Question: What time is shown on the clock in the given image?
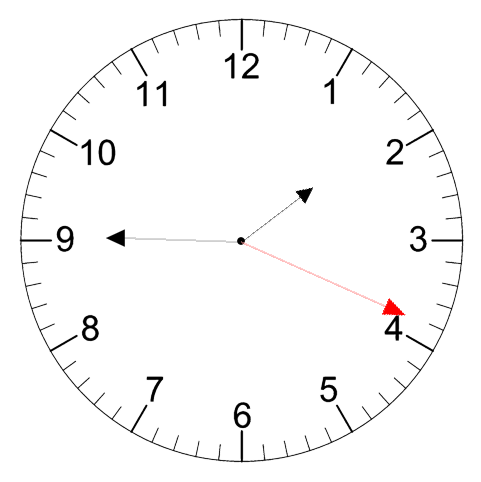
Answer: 01:45:19